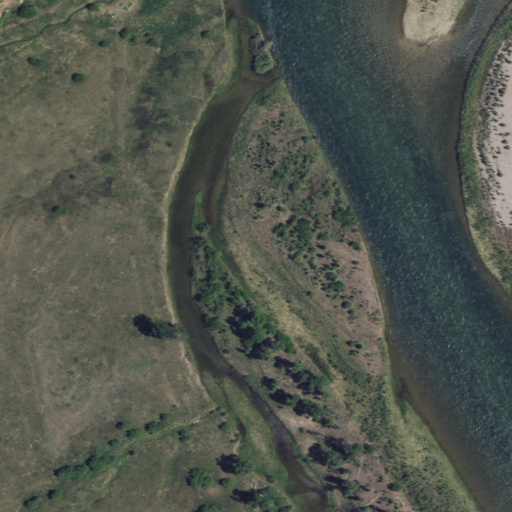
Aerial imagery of valley in Idaho named Conant Valley containing herbaceous wetlands, woody wetlands, open water, and shrub